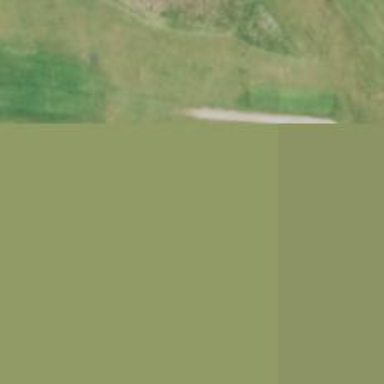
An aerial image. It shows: View of golf hole.